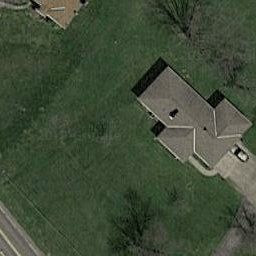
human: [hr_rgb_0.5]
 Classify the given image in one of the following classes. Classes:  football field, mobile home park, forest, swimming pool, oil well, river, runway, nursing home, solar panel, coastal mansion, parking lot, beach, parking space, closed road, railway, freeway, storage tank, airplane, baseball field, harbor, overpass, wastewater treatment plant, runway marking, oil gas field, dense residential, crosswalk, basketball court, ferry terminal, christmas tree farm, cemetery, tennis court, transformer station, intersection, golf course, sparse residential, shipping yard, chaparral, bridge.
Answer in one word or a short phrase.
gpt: sparse residential